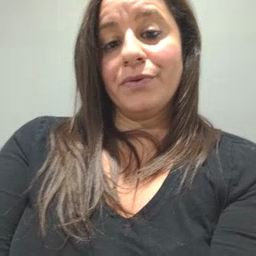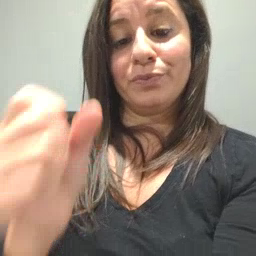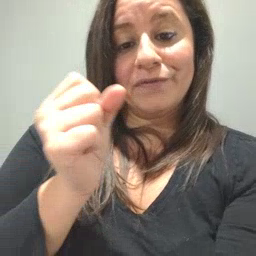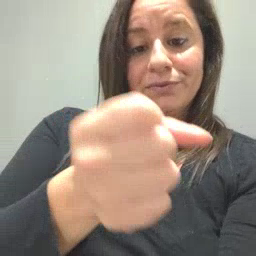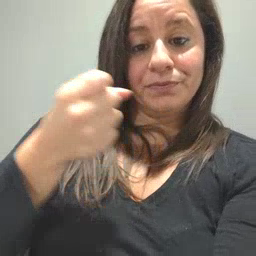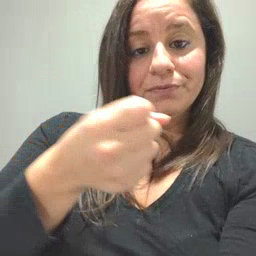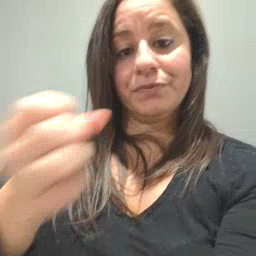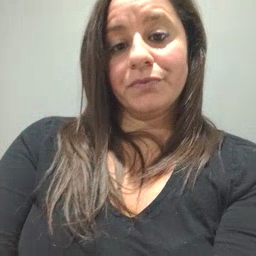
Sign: refrigerator